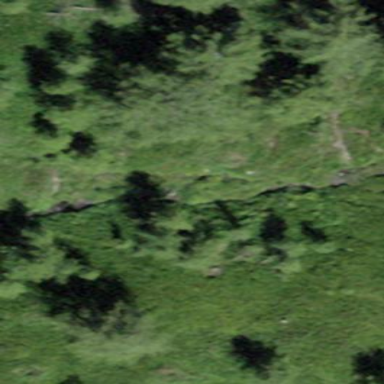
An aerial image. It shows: Forest with needle-leaved trees.